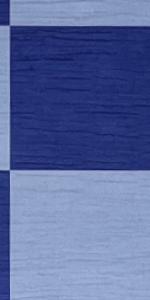
Label: Empty